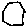
Label: hexagon